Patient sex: M
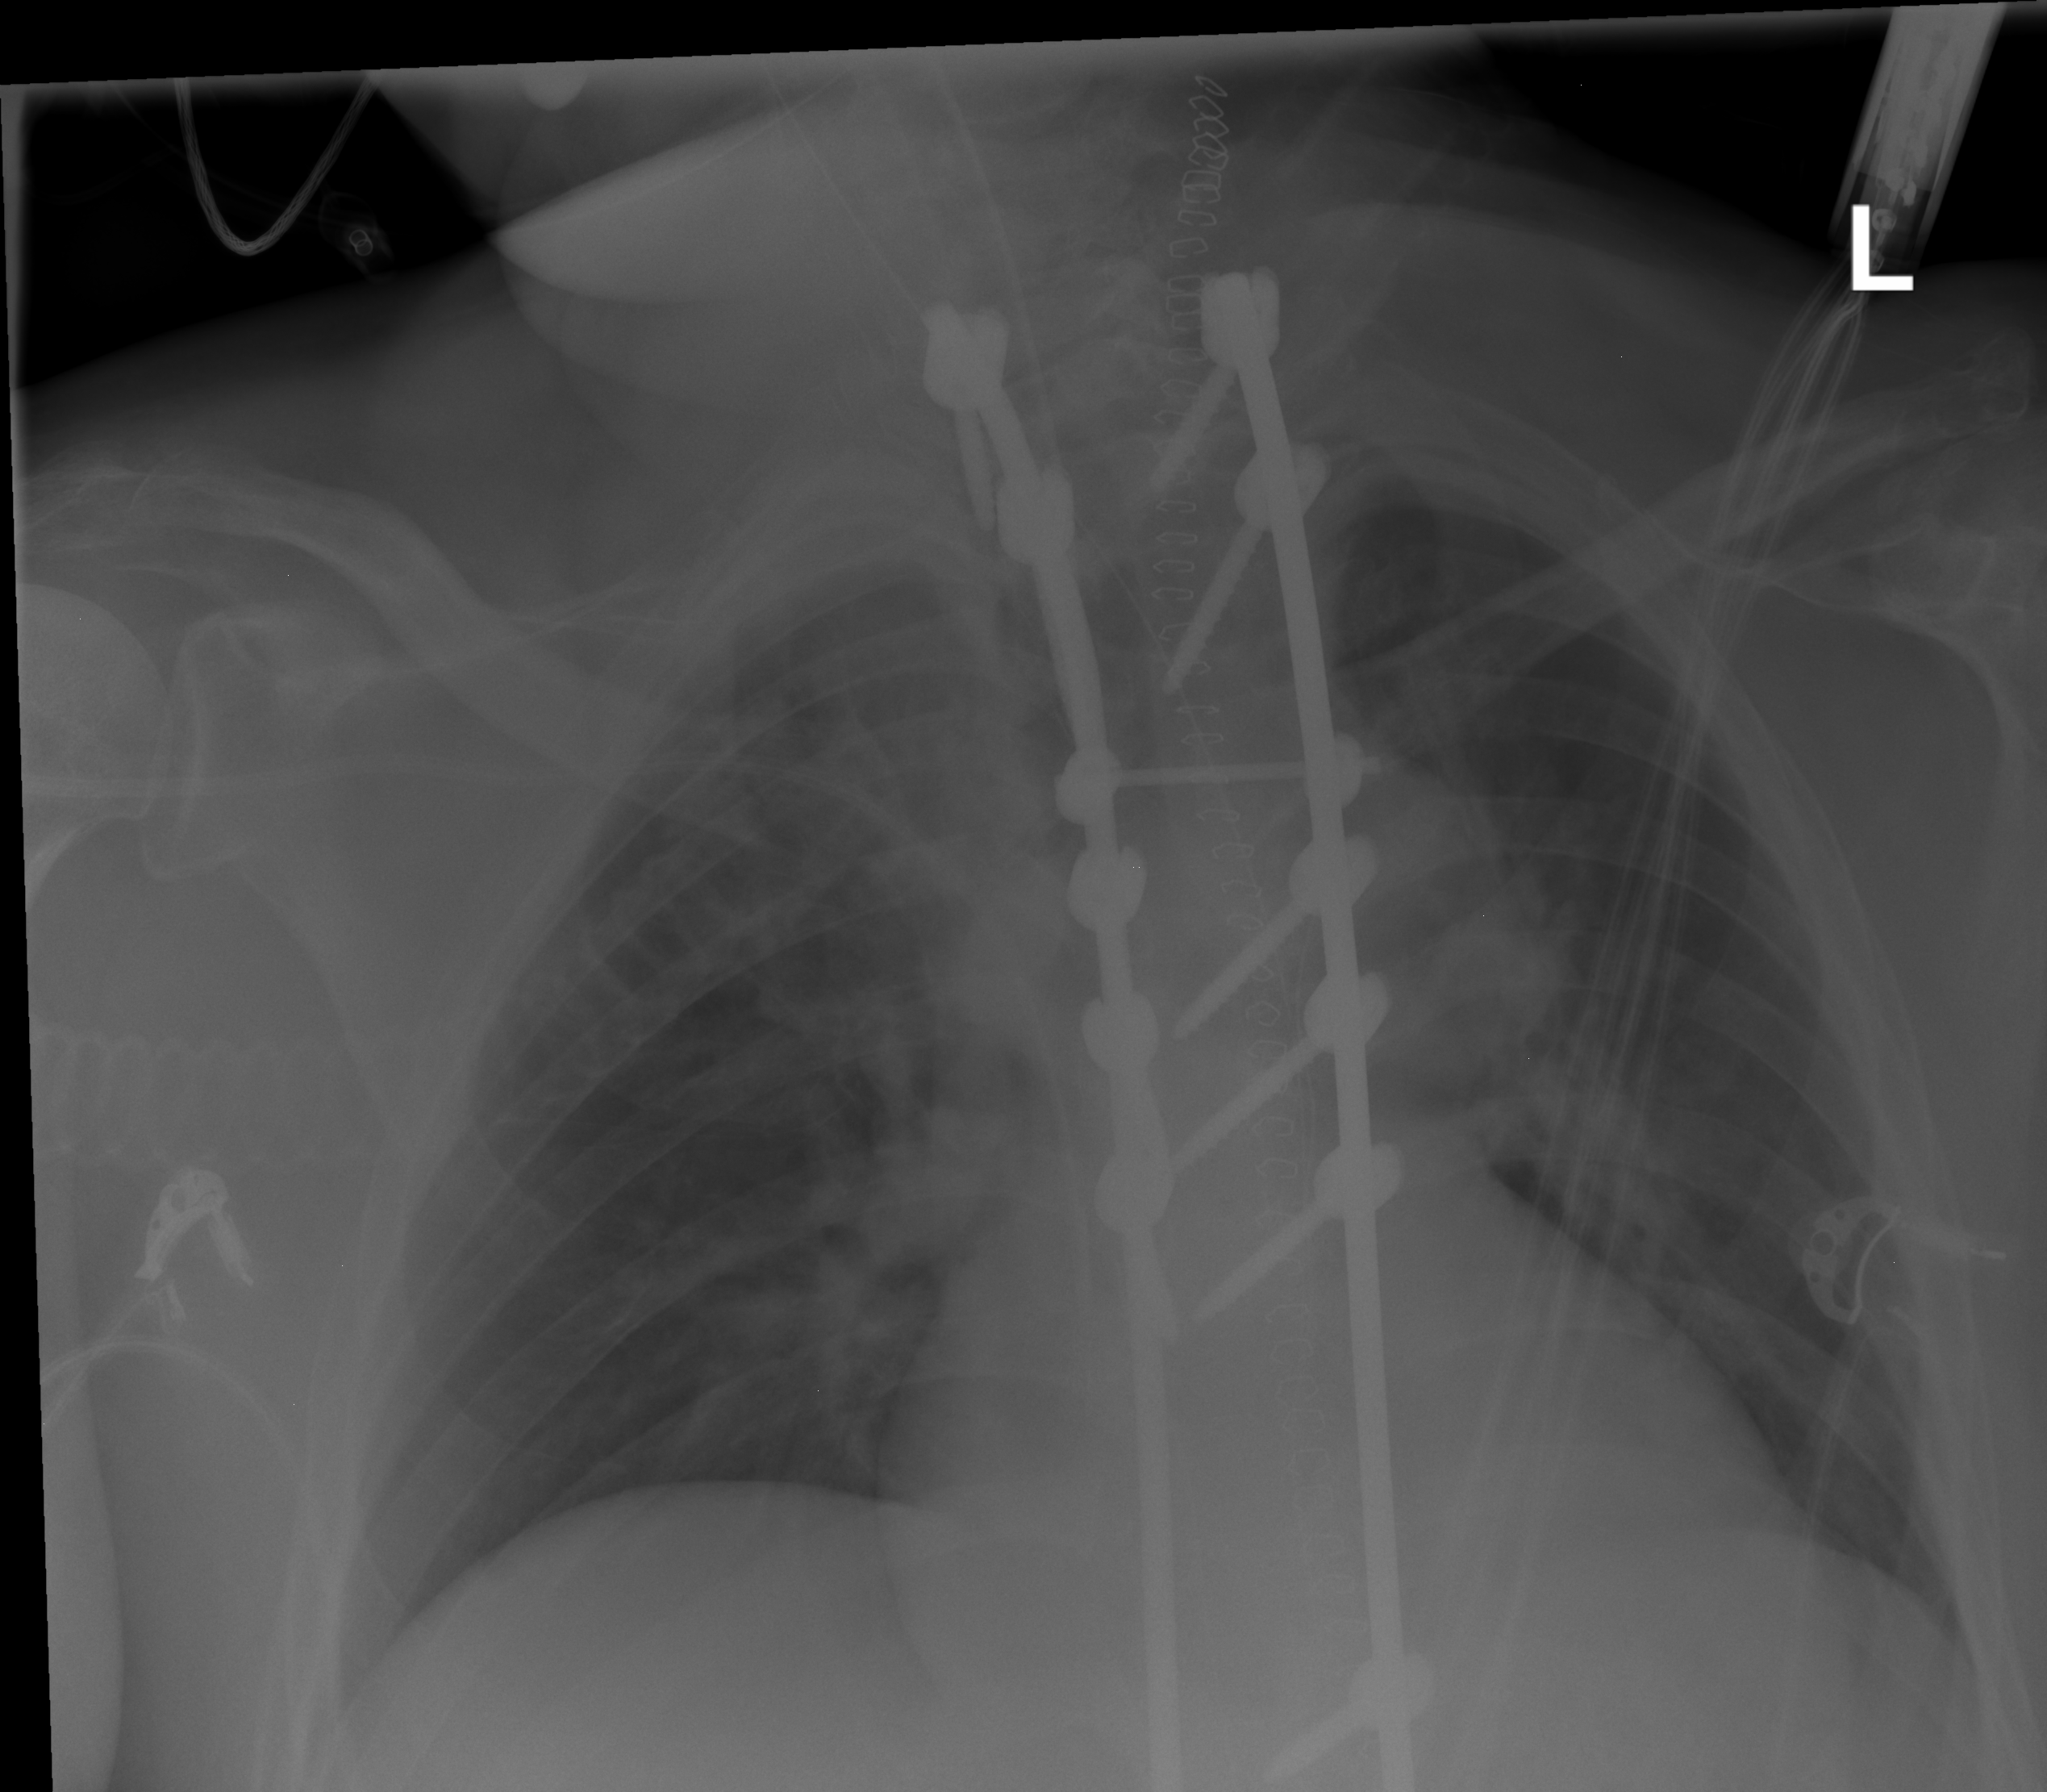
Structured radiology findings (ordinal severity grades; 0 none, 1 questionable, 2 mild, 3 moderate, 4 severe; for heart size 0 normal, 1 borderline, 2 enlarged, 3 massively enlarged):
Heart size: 0
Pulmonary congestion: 2
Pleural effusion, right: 0
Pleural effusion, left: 0
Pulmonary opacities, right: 2
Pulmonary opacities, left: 2
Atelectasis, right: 0
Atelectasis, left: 0